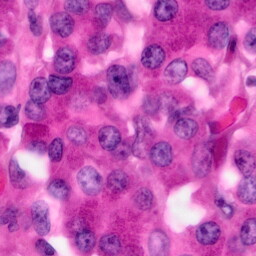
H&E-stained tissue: Pancreatic